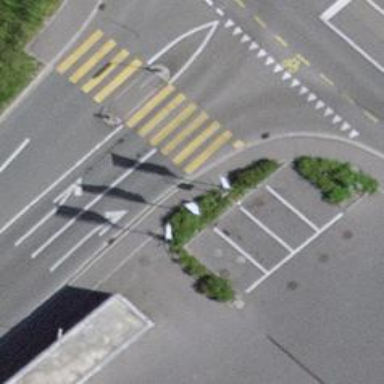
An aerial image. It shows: Charging station.